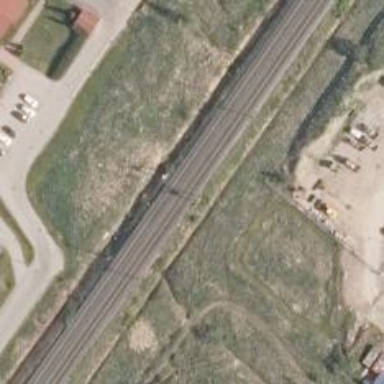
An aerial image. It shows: Continuous rail railway with electrified contact line.